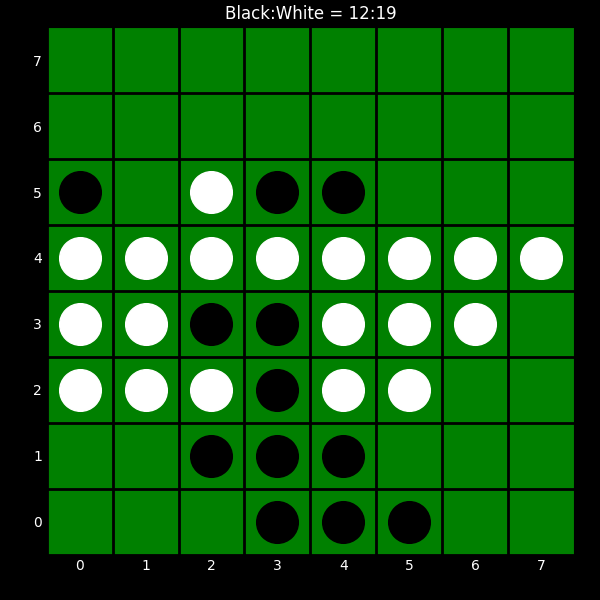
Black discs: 12
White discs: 19